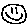
Label: smiley face